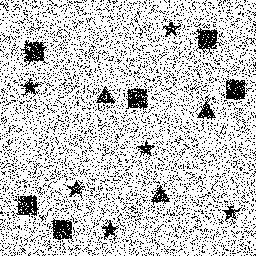
Squares: 6
Triangles: 3
Stars: 6
Total shapes: 15